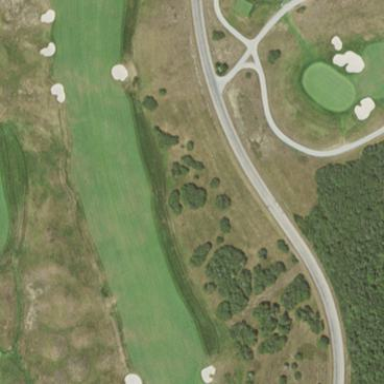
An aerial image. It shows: Grassy area designated as golf fairway.